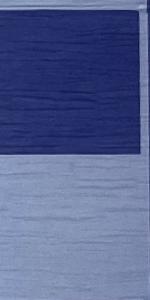
Label: Empty